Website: apple-inc
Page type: receipt
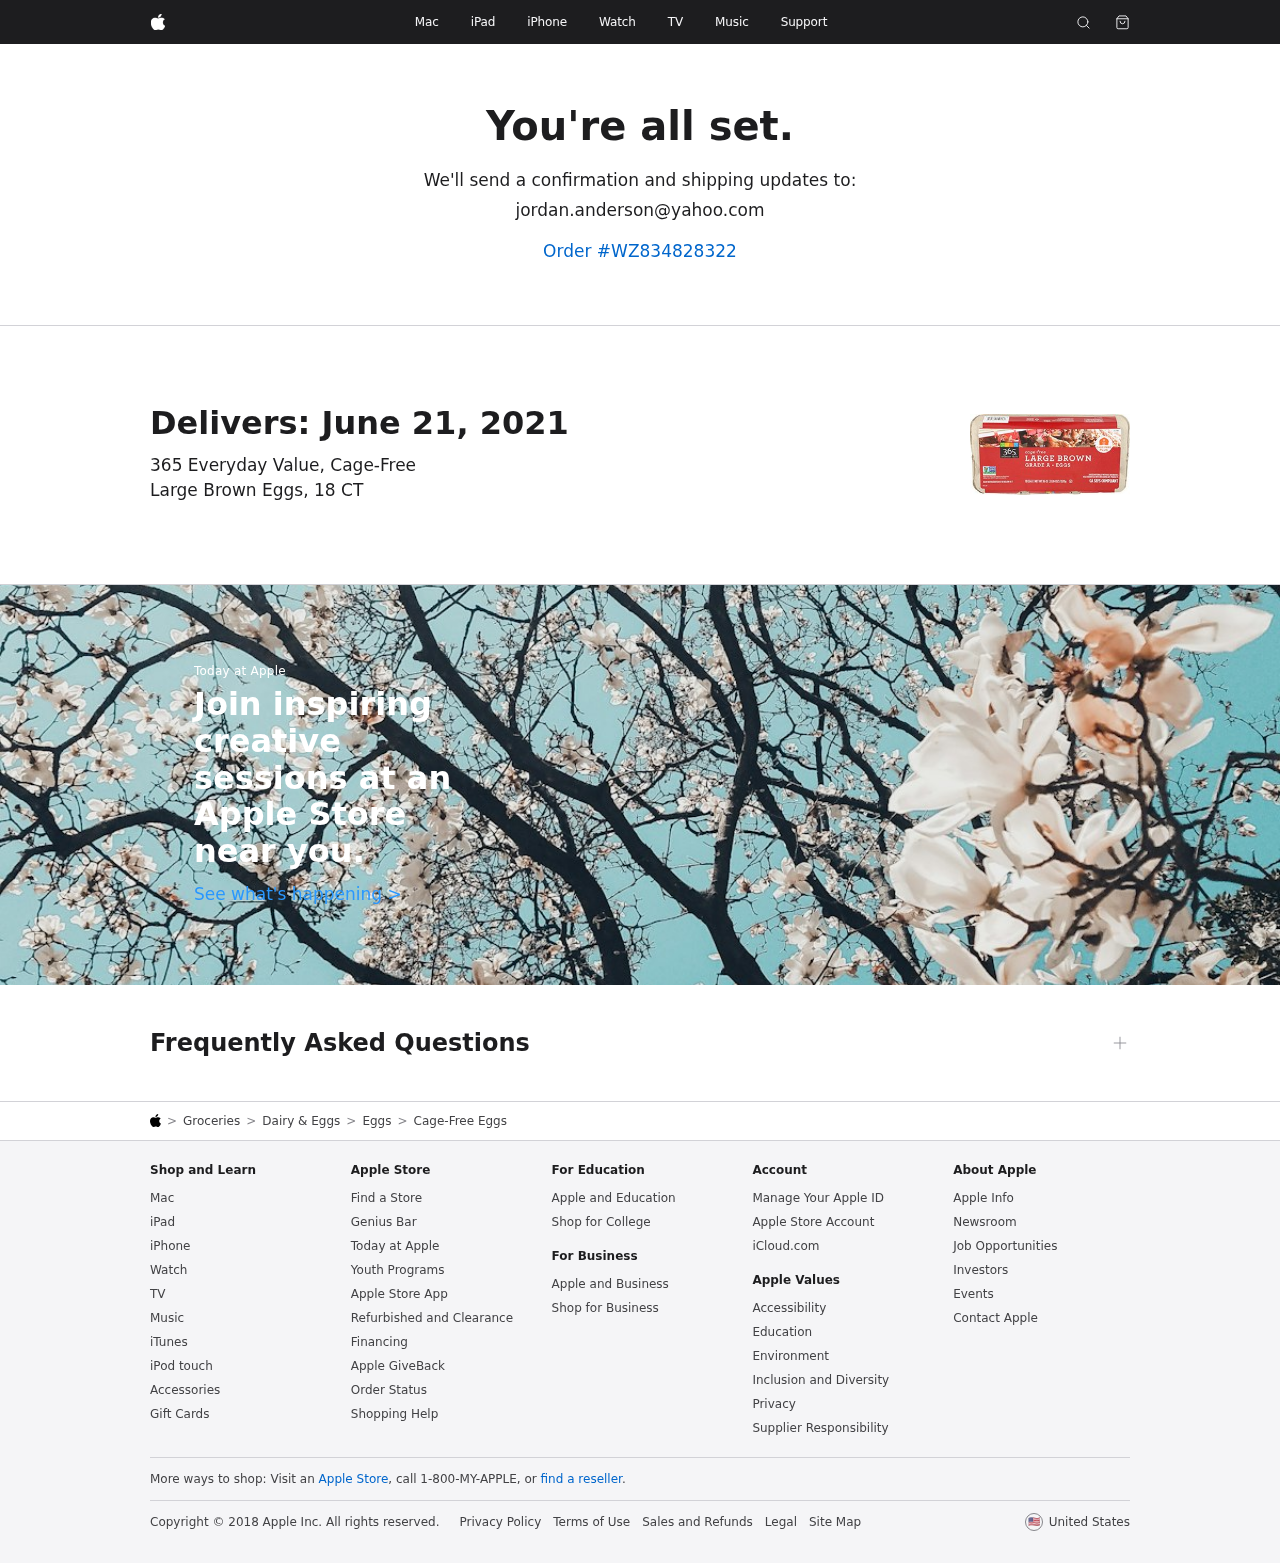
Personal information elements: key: PII_EMAIL
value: jordan.anderson@yahoo.com
Product elements: key: PRODUCT1_BREADCRUMB
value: Groceries
Dairy & Eggs
Eggs
Cage-Free Eggs
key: PRODUCT1_NAME
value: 365 Everyday Value, Cage-Free Large Brown Eggs, 18 CT
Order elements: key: ORDER_ID
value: Order #WZ834828322
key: ORDER_DELIVERY_DATE
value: June 21, 2021